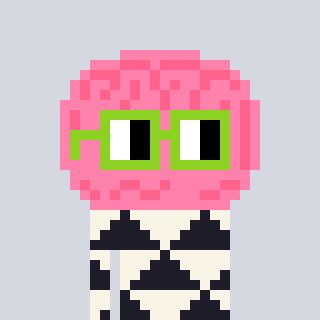
a pixel art character with square light green glasses, a brain-shaped head and a grayscale-colored body on a cool background